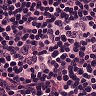
Metastatic tissue present: no